Field crop: maize
Growth stage: 1
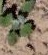
Species: chenopodium